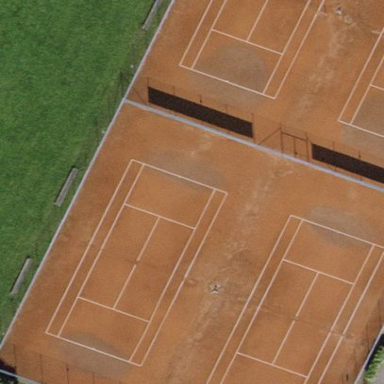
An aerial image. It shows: Tennis court on the leisure land pitch.